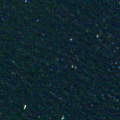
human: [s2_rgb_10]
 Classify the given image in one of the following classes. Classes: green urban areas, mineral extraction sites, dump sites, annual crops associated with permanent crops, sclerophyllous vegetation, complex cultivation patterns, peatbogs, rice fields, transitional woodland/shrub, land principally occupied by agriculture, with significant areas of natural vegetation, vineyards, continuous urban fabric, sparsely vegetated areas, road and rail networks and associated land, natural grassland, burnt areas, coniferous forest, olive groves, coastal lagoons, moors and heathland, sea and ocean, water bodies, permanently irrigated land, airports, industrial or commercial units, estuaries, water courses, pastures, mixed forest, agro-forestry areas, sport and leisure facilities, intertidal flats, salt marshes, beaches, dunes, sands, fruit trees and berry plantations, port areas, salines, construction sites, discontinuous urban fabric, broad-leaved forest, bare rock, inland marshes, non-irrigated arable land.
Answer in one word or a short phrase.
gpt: sea and ocean